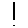
Label: line